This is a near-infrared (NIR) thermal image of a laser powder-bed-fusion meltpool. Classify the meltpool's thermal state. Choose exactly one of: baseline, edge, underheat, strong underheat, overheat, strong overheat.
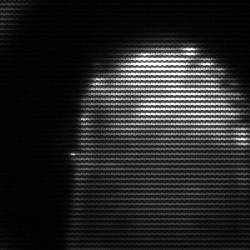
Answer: strong underheat